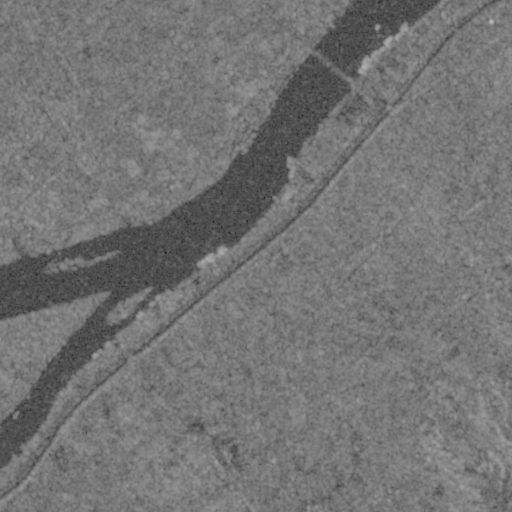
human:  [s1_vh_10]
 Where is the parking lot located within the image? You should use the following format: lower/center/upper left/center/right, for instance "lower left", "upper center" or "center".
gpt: The parking lot is located in the center of the image.
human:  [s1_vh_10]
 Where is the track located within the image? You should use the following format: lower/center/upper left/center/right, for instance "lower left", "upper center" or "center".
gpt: There is no track in the image.

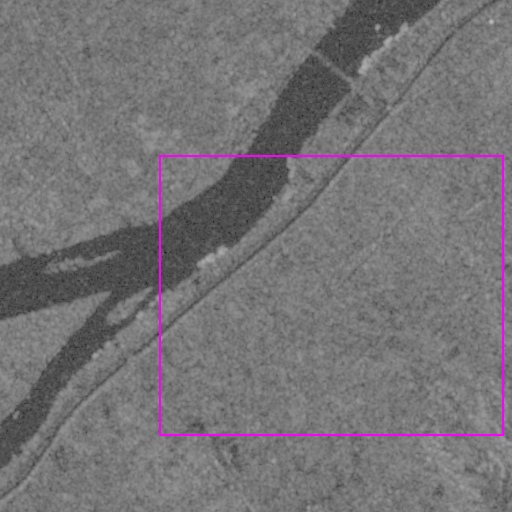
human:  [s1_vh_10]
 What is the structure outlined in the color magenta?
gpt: The structure outlined in magenta is a crop field.
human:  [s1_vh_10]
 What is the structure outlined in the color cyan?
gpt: There is no cyan outline.